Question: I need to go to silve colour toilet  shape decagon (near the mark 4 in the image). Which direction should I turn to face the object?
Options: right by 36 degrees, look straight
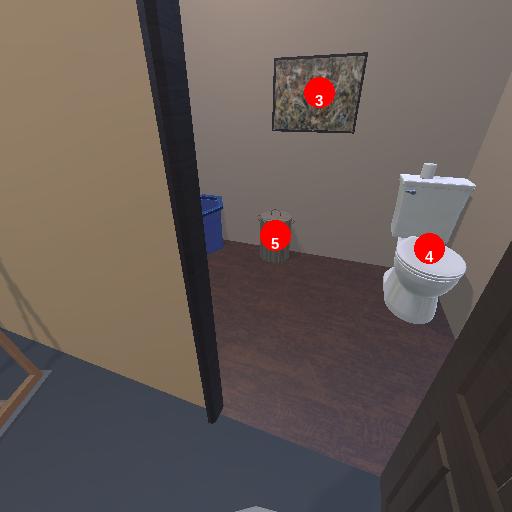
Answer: right by 36 degrees